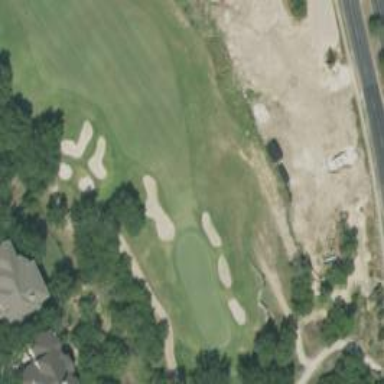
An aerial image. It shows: Rough area in golf course.